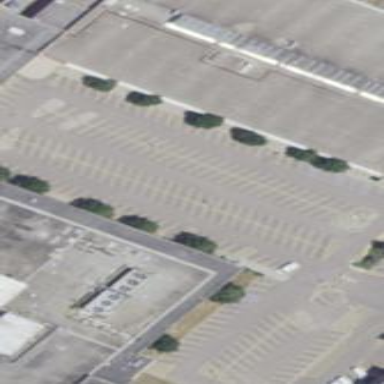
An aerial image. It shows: Parking area.